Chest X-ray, PA view. Patient: 60 years old, sex F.
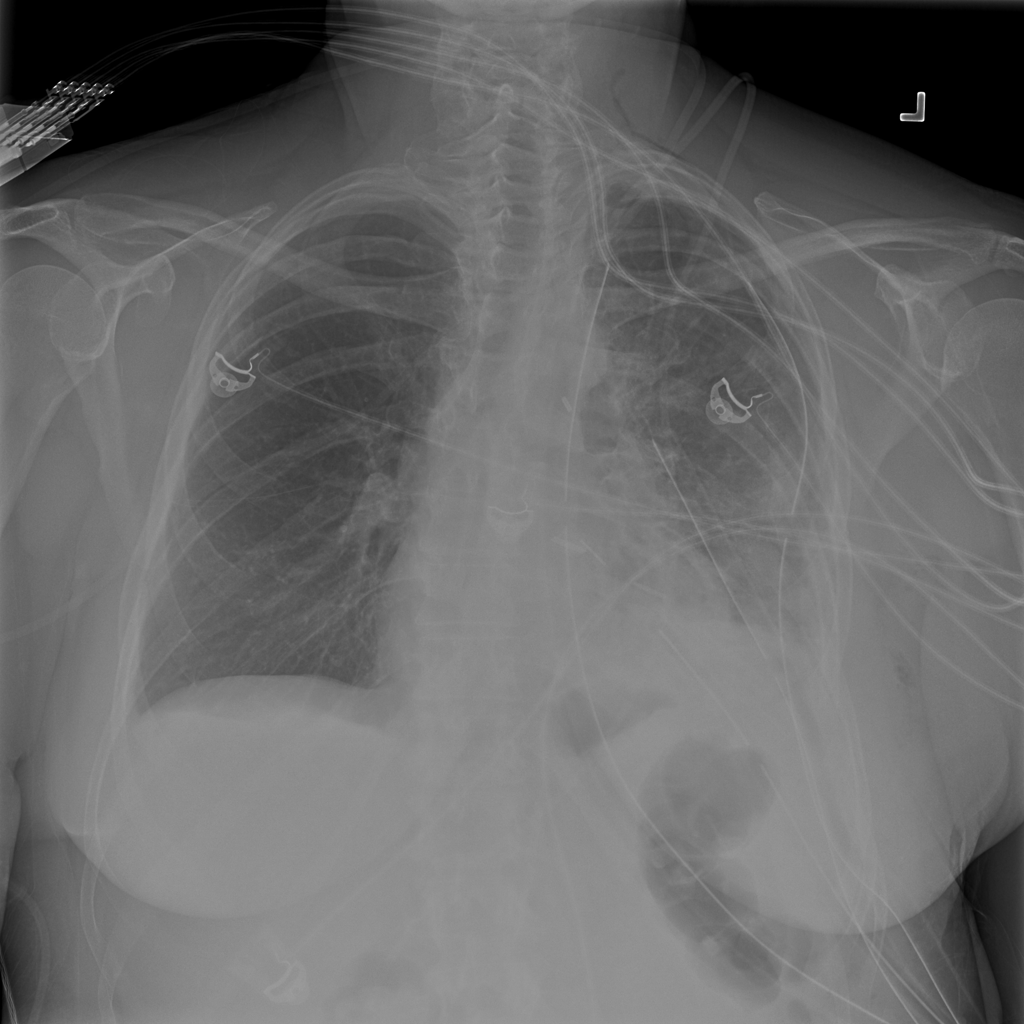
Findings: No Finding